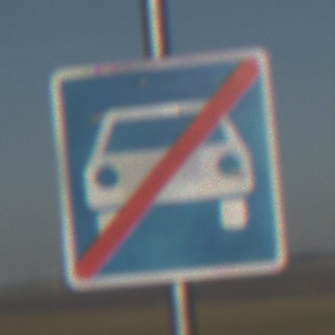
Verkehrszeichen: EndeKraftfahrstrasse
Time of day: MorningAfternoon
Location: Outdoor (Nature)
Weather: Clear
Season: Winter
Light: Natural